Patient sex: M
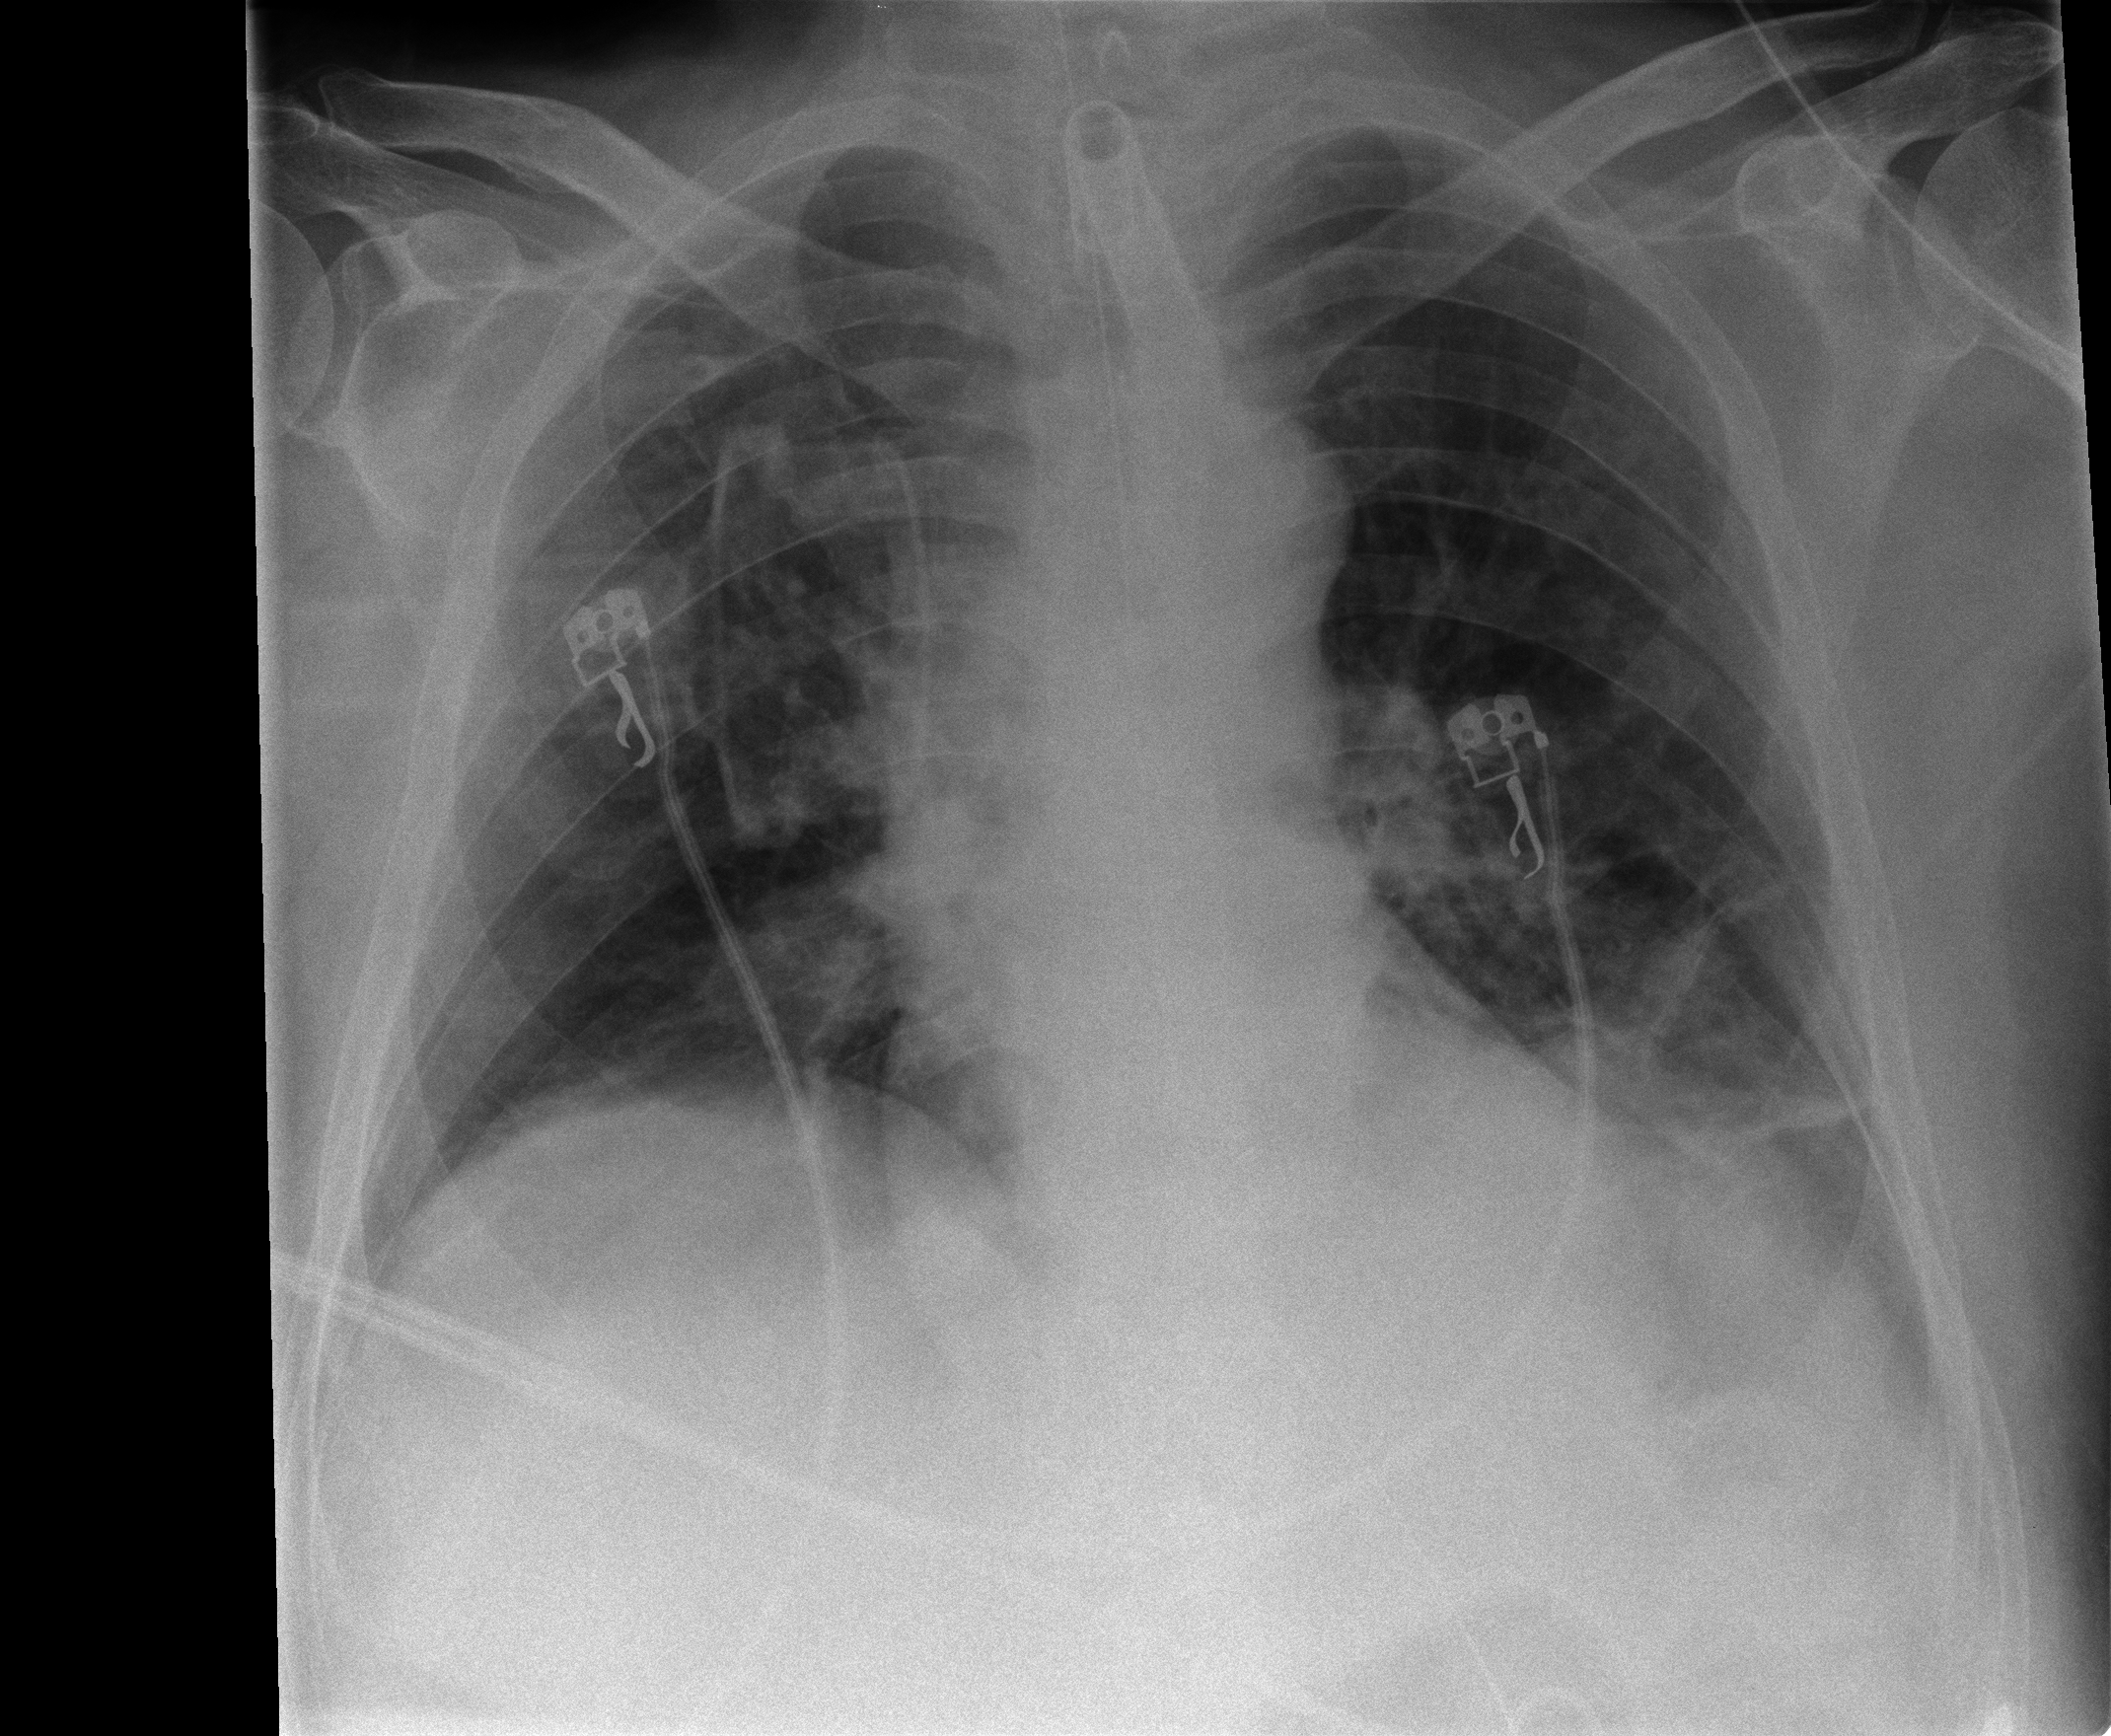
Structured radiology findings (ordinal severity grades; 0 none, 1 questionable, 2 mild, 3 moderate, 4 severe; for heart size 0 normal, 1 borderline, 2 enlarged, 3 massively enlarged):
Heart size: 0
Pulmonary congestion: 0
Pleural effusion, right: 0
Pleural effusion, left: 2
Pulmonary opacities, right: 0
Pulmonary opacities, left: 1
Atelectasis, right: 2
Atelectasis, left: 2